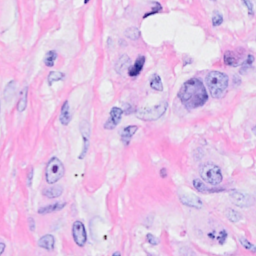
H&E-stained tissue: Breast